Field crop: maize
Growth stage: 1
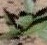
Species: datura